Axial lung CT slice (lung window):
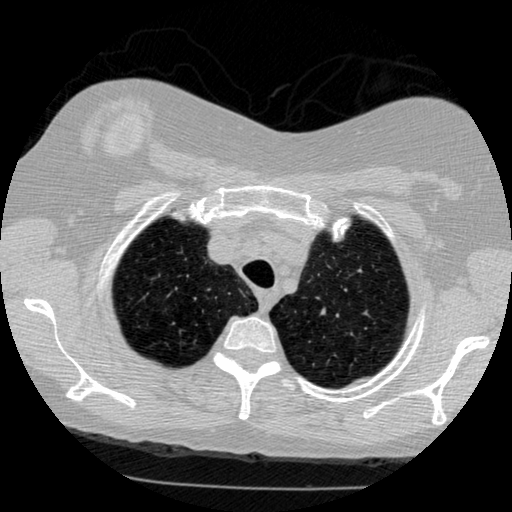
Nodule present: no